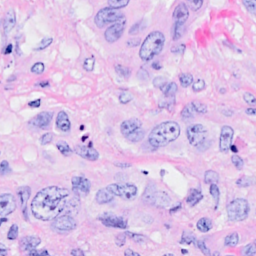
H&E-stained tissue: Breast